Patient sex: M
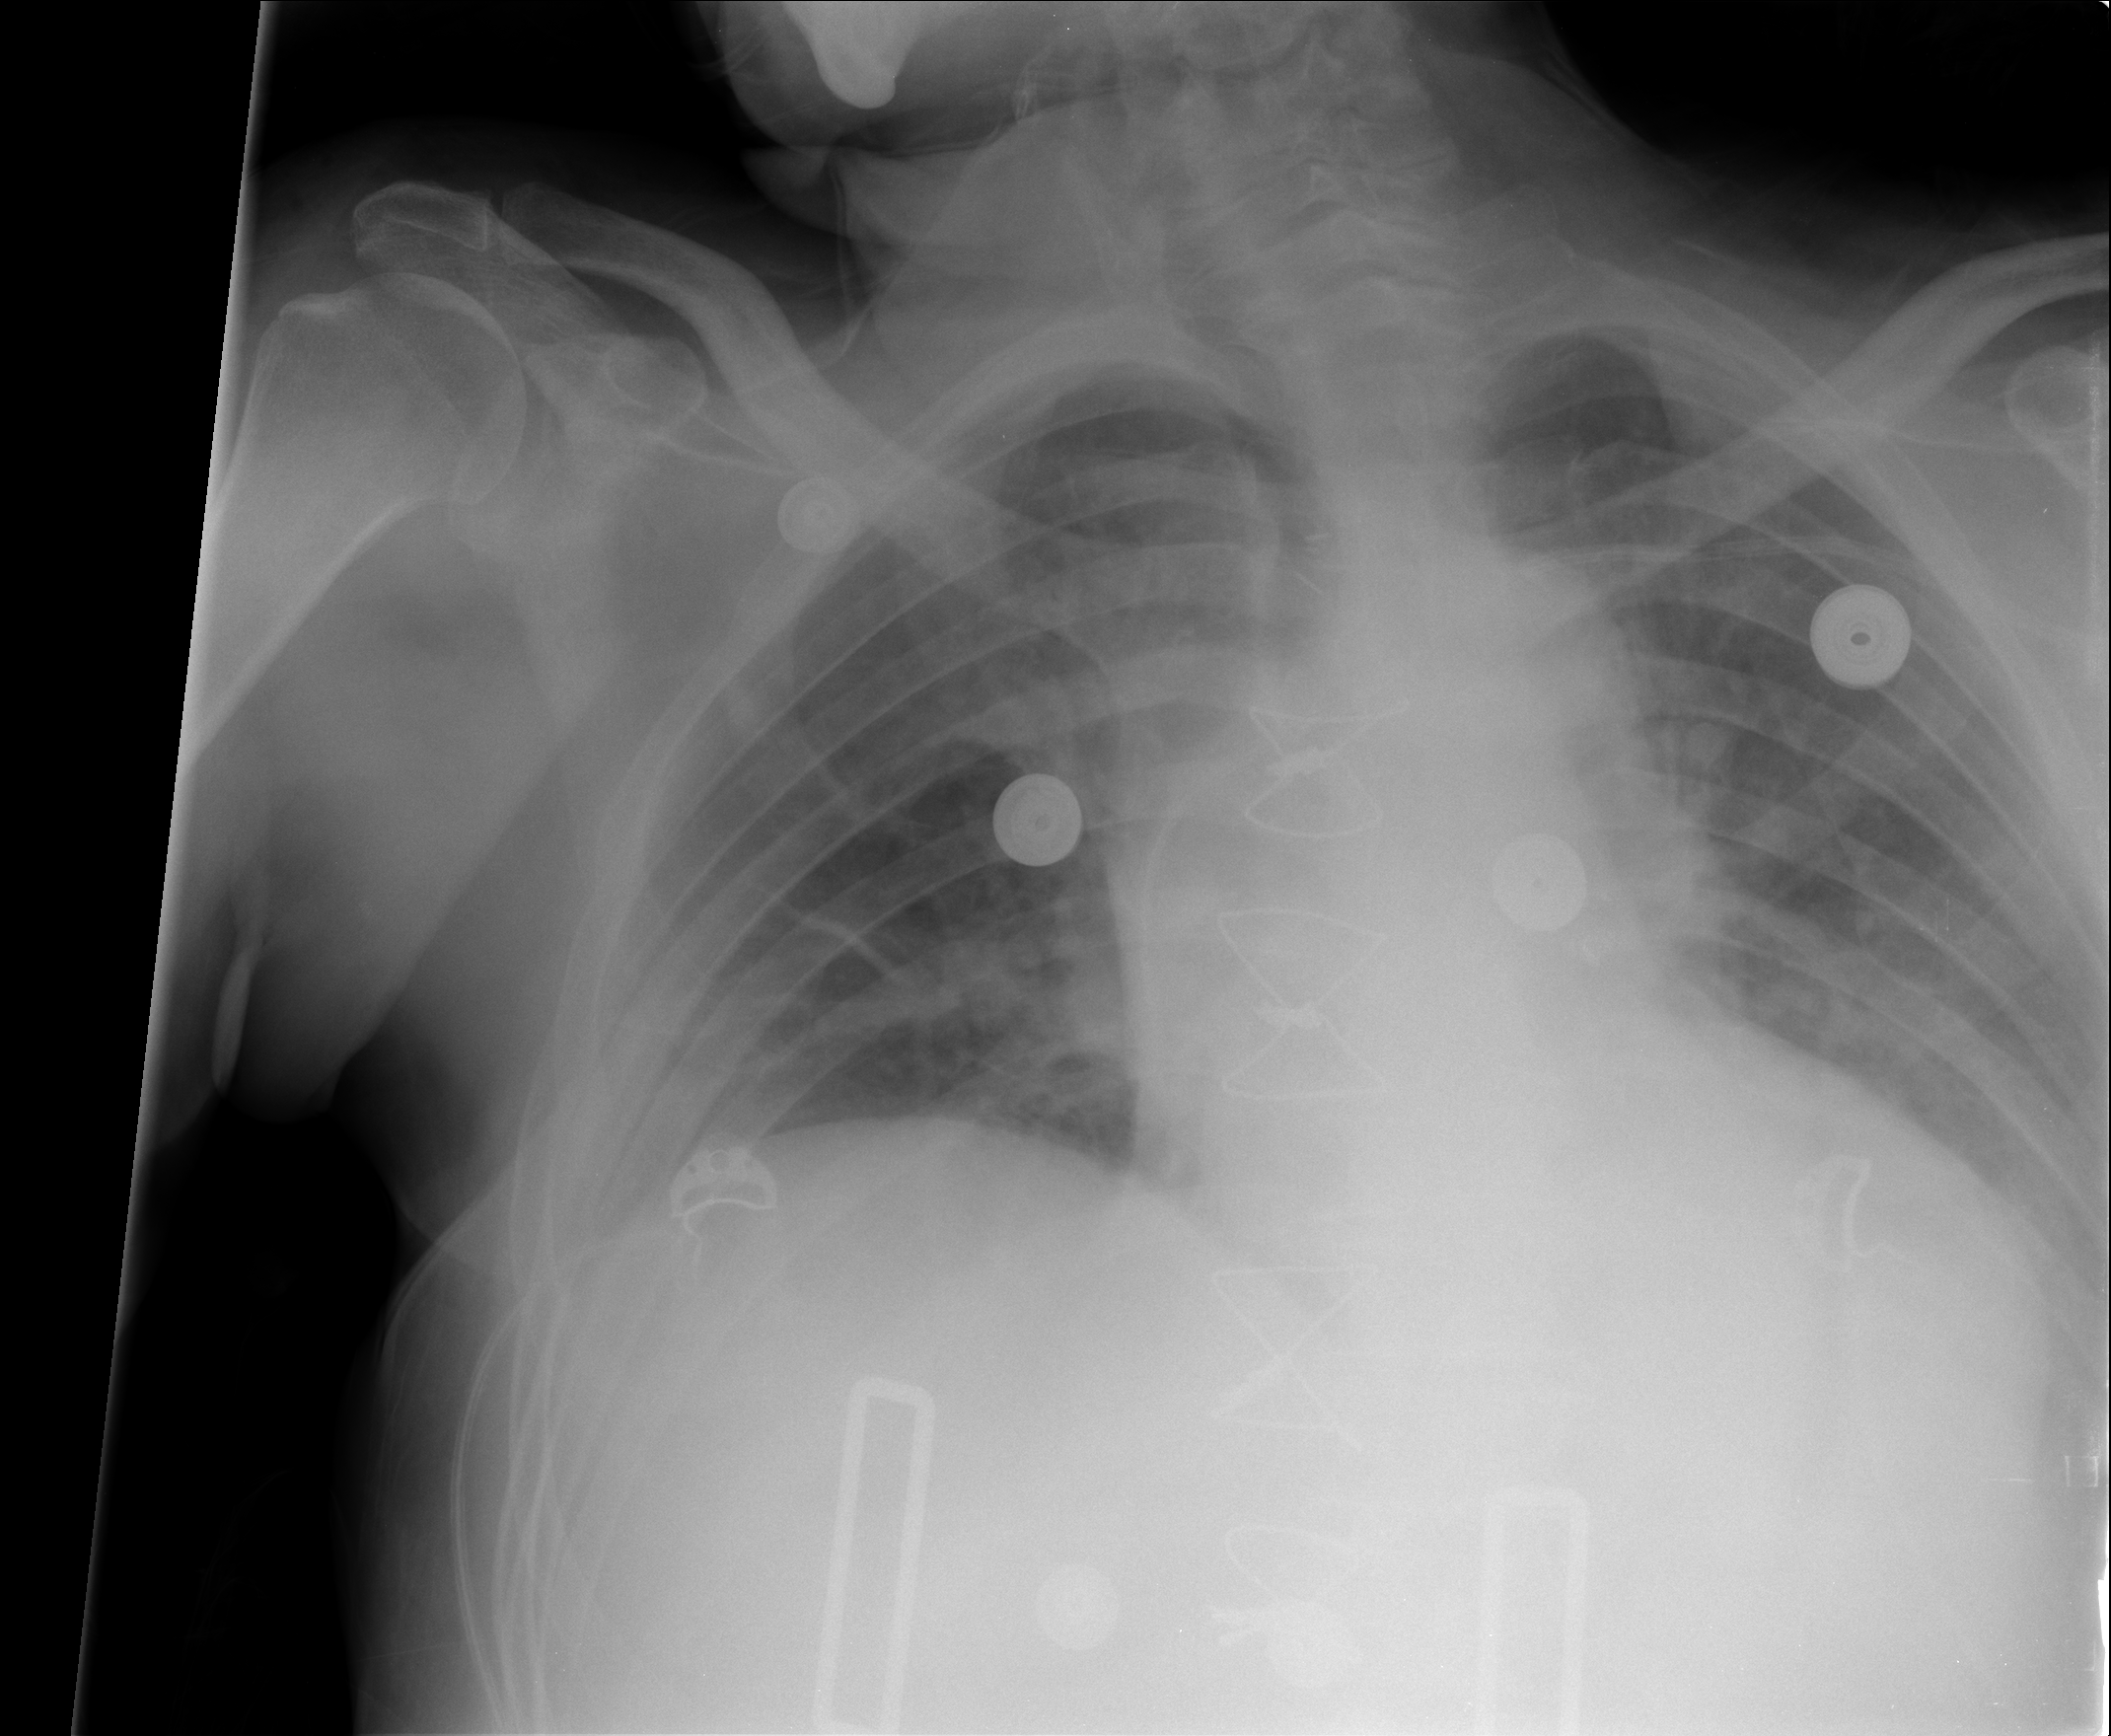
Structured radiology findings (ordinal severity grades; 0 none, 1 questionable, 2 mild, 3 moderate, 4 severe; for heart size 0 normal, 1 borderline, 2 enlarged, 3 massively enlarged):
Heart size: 2
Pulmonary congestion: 2
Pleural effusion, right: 2
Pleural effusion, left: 2
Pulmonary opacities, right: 2
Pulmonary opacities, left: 2
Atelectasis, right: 2
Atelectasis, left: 2